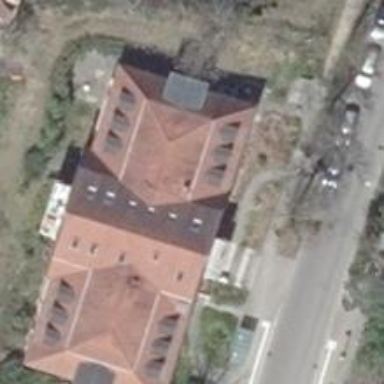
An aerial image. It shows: Dormitory building.